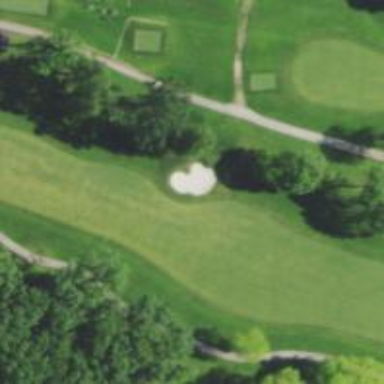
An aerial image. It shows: View of golf hole.